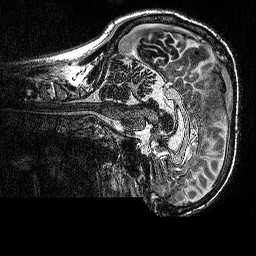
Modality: MP2RAGE
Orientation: sagittal
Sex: male
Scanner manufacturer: siemens
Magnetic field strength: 3 T
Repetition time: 5 s
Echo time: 0.00292 s